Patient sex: F
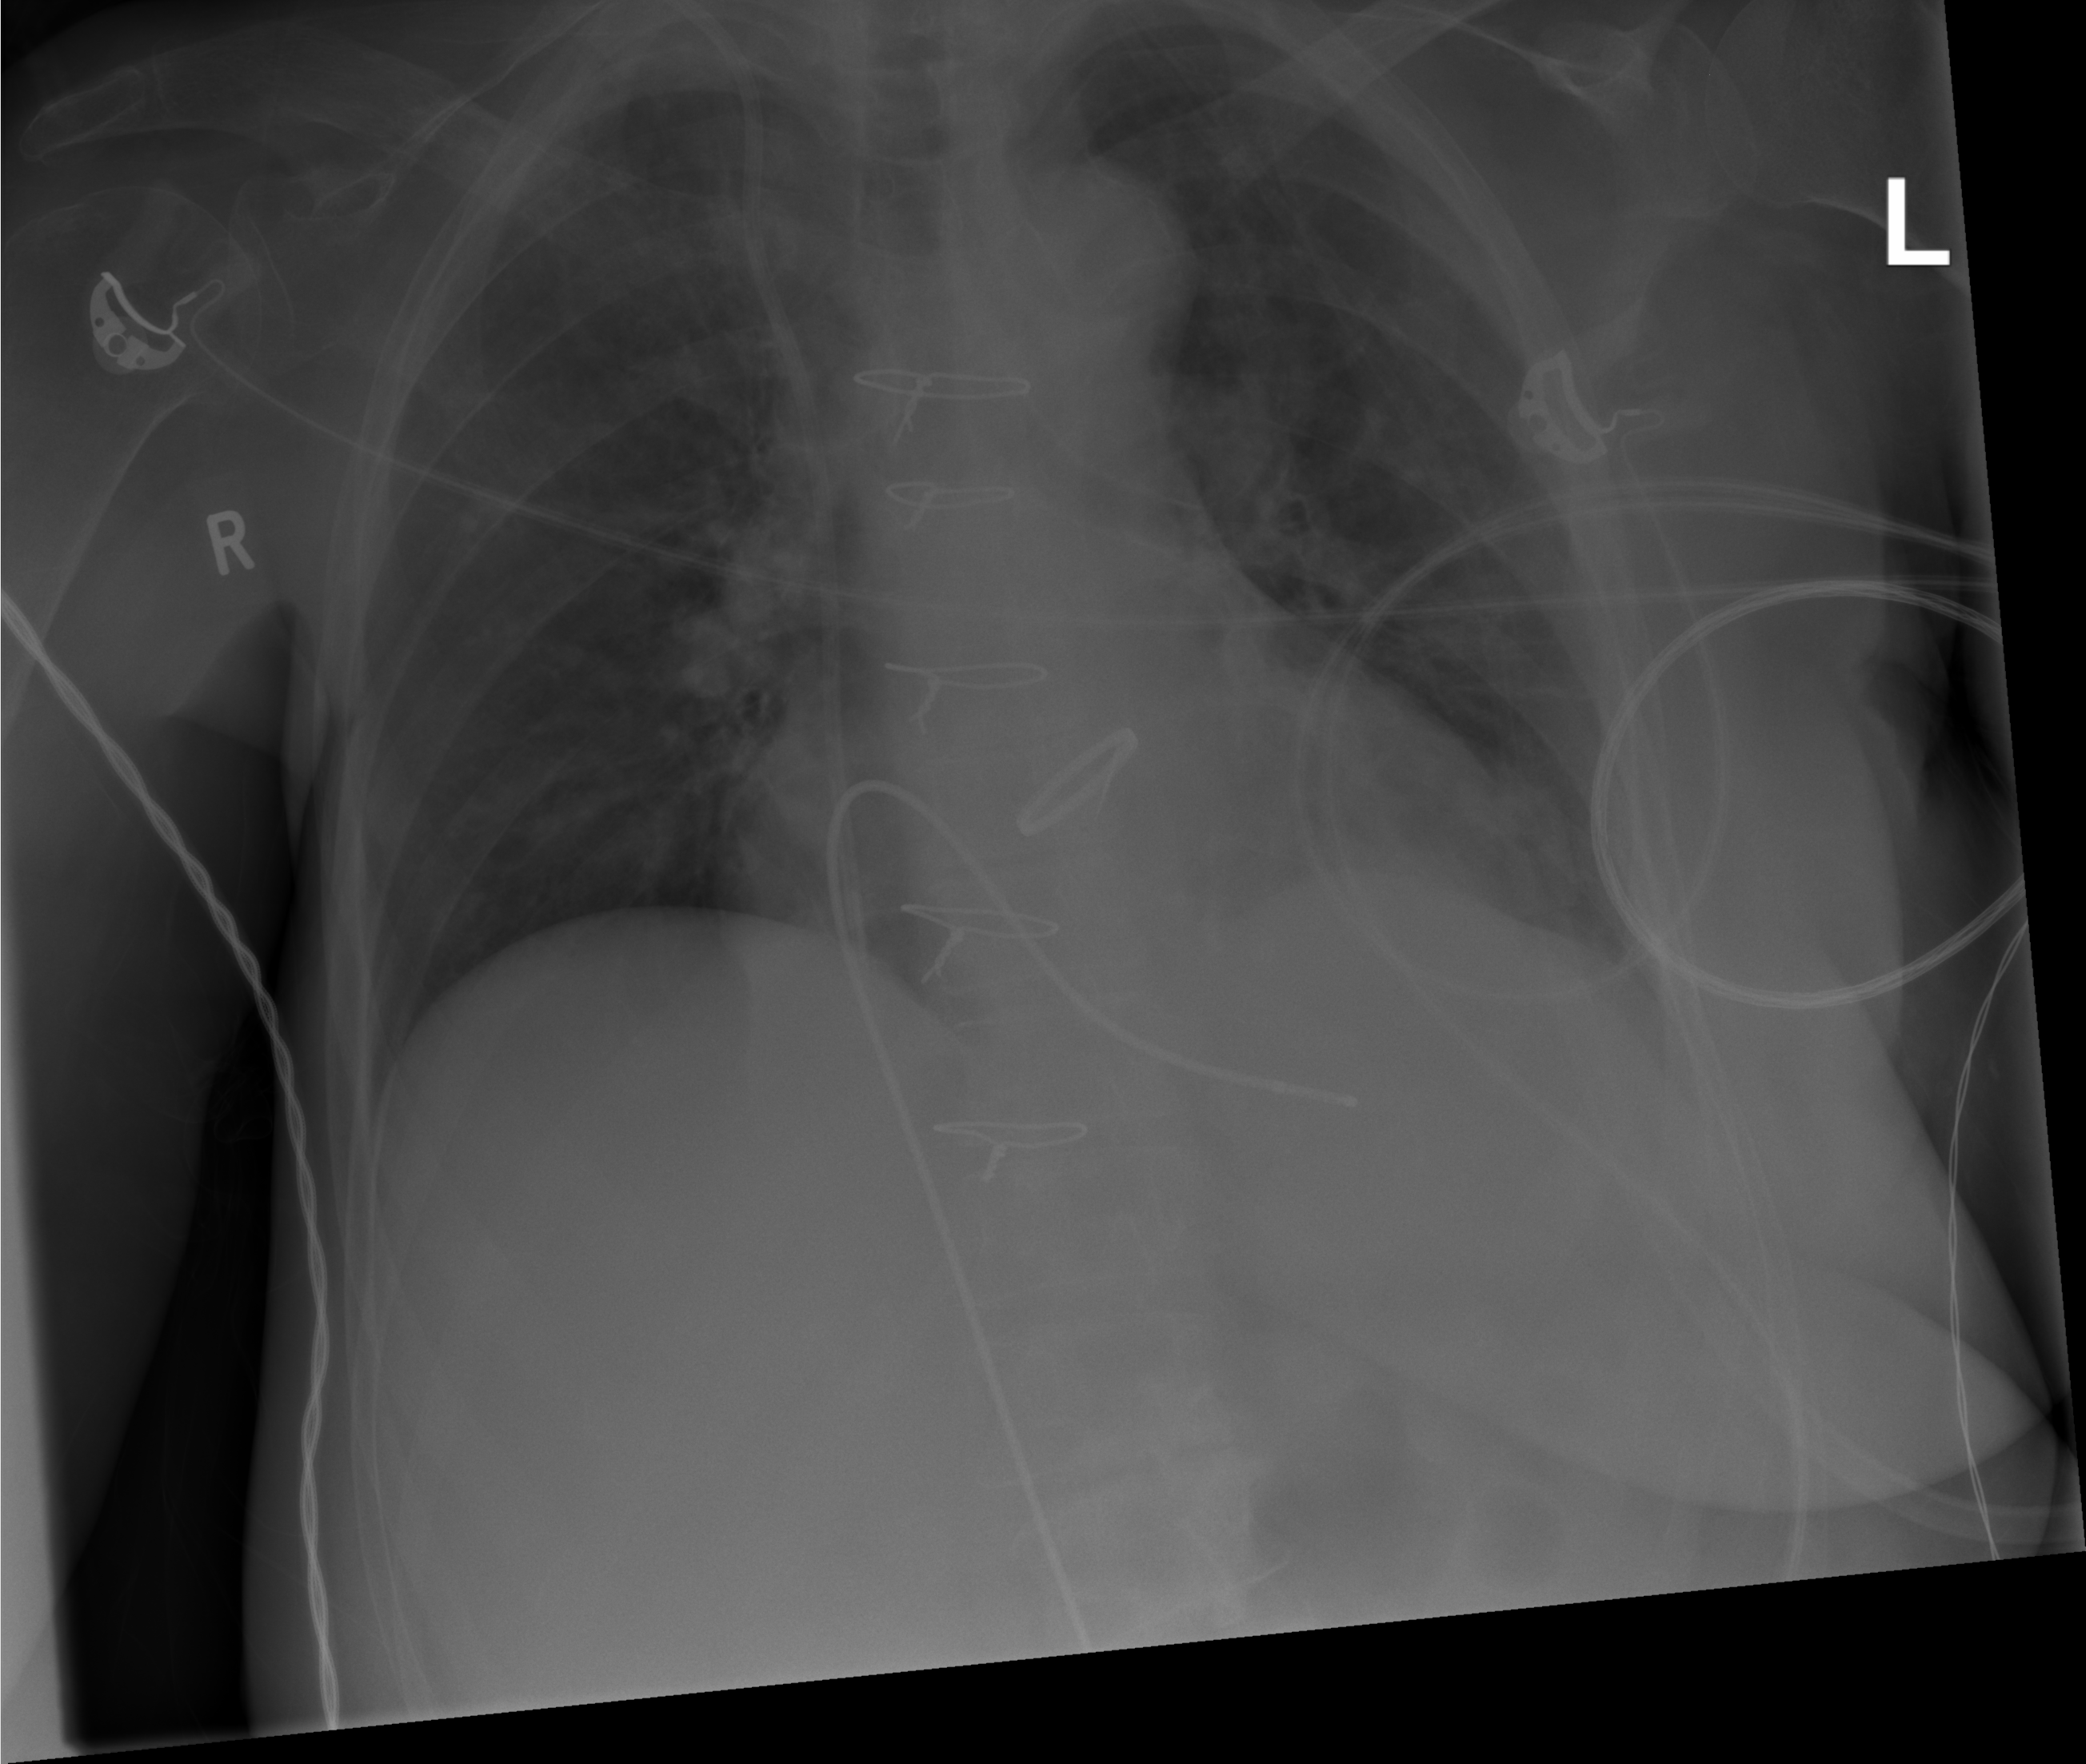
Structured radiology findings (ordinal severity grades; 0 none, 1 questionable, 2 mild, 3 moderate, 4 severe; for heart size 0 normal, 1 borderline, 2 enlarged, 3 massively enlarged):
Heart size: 2
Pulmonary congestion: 2
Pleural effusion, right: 0
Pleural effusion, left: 0
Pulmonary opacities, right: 0
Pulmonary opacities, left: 0
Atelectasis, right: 0
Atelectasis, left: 0